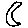
Label: moon